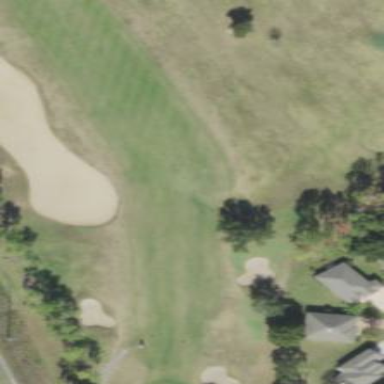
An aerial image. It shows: Grassy area designated as golf fairway.